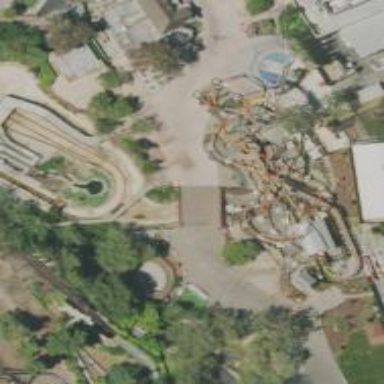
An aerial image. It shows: Thrilling roller coaster attraction.